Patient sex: M
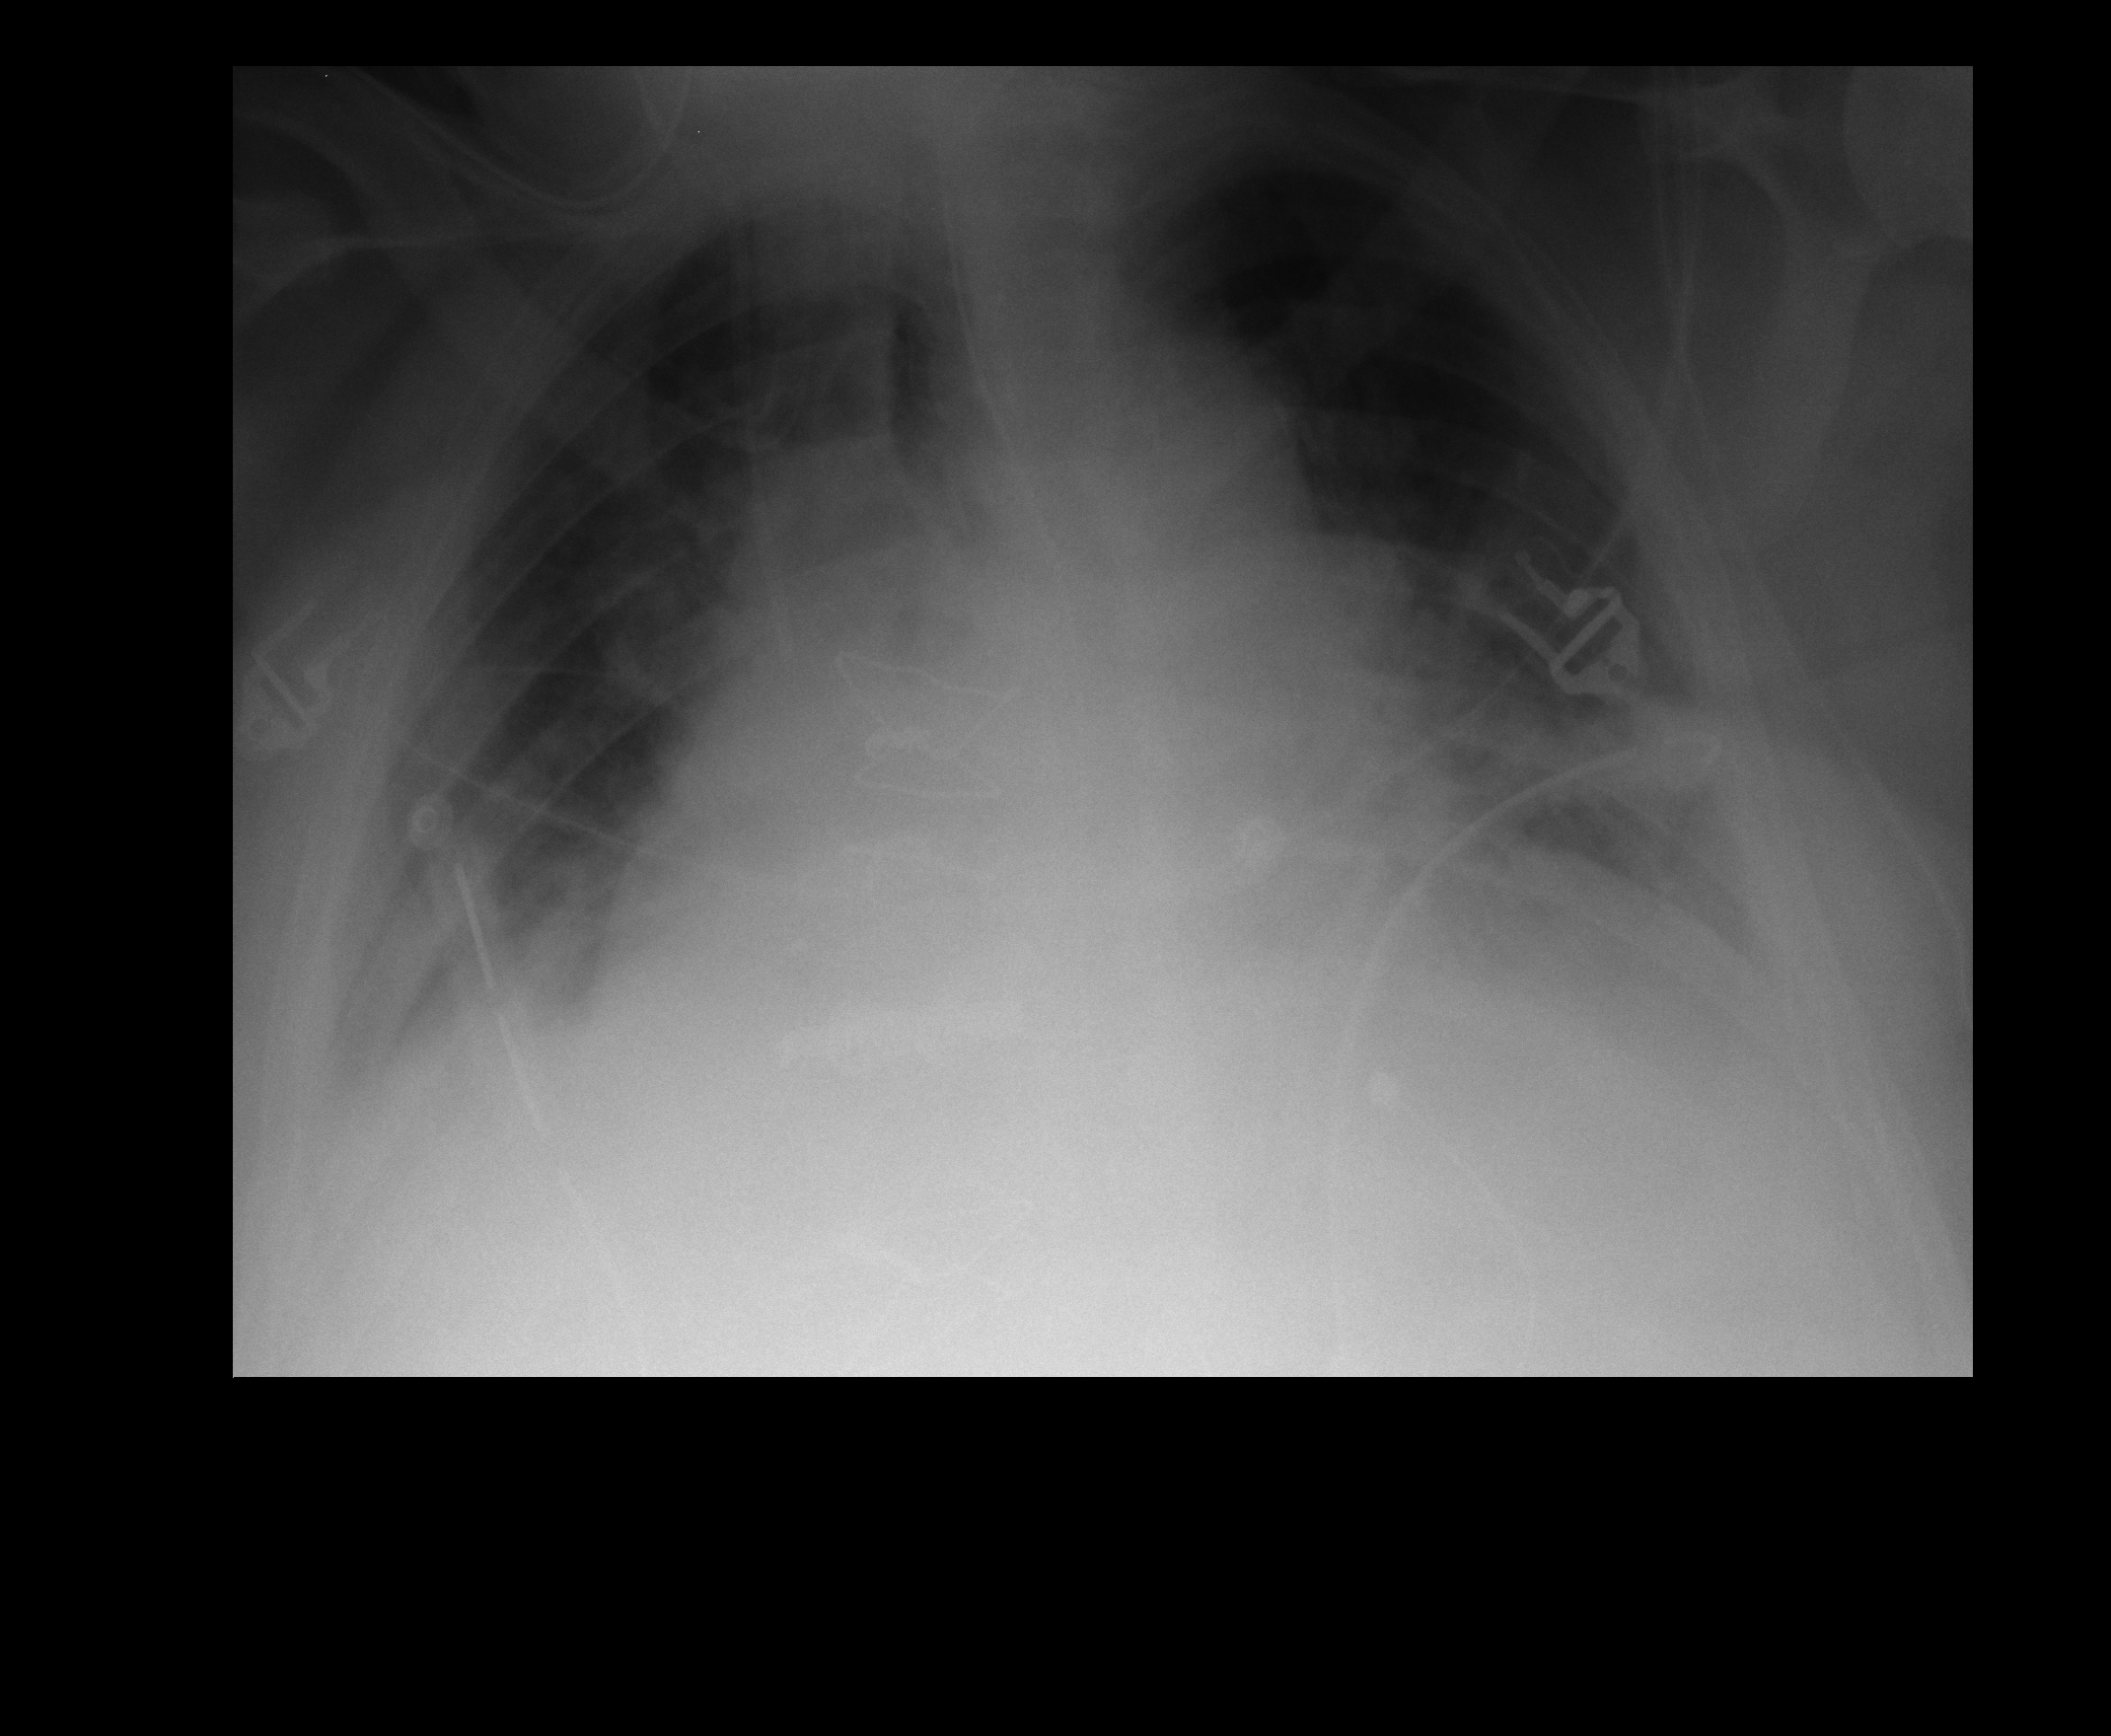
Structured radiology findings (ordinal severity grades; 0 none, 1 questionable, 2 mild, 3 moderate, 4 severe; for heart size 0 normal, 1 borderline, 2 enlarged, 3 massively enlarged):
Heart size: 2
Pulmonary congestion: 2
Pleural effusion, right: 2
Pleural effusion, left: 2
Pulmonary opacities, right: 0
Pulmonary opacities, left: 0
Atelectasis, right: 2
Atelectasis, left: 2